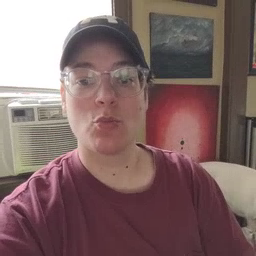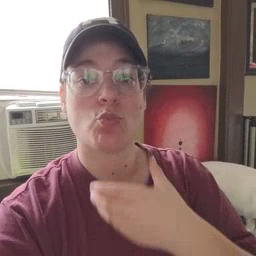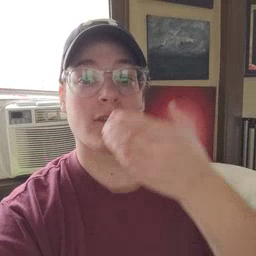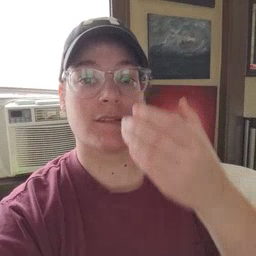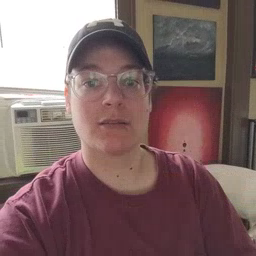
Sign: giraffe